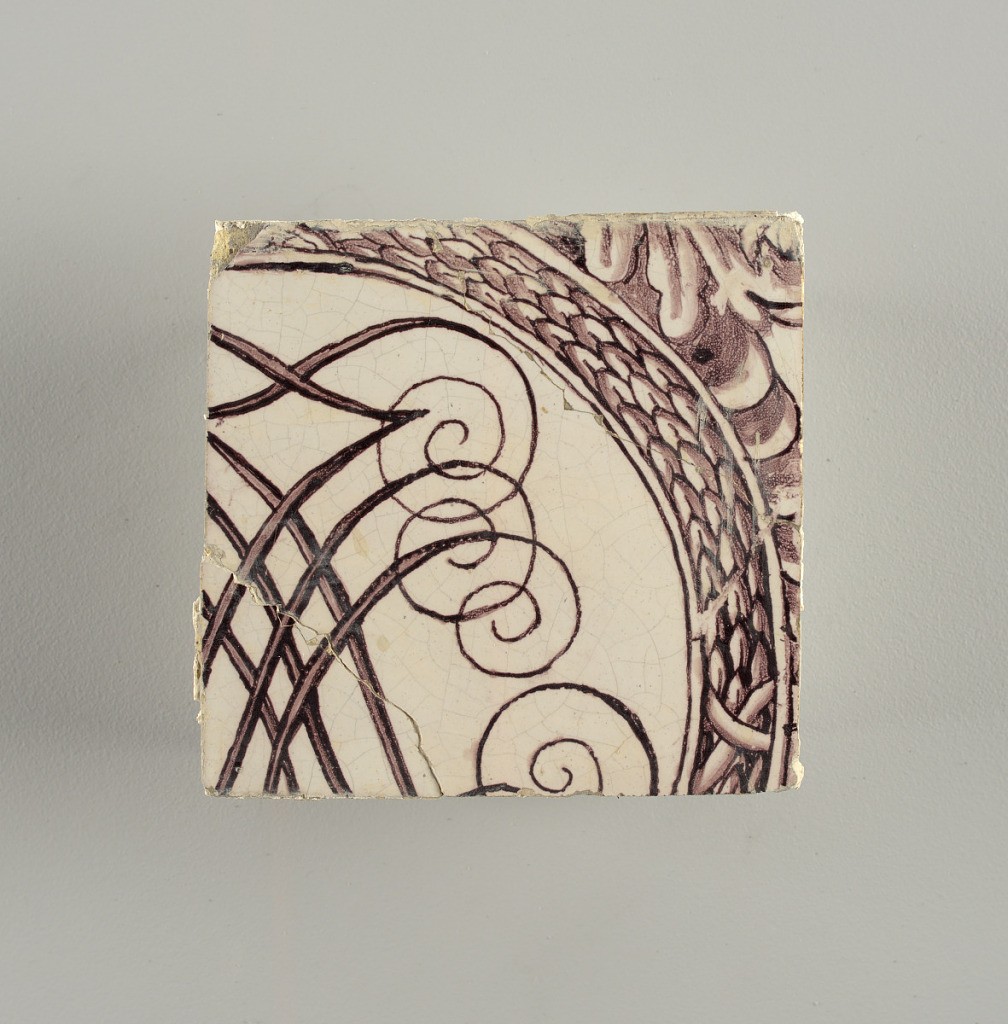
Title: Panel
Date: ca. 1725
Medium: Tin-glazed earthenware, underglaze manganese decoration
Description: Tile from upright rectangular panel of tiles; dark purple (manganese) on white ground showing arched framework; oval cartouche bearing double monogram (probably Lubert Adolf Torck), supported by pair of nude amors; pair of small amors holding crown above, borne by pair of female terms; surrounded by leafscrolls and foliations, with pair of flower-filled urns; top center, lunetted amor's head pendented with rosetted lattice cartouche.

To be used in Rozendaal Castel. Intended to be viewed inset into a wall- indicated by the inclusion of a trompe-l'oeil marbleized edge that surrounds three sides of the panel.